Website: apple
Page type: cart
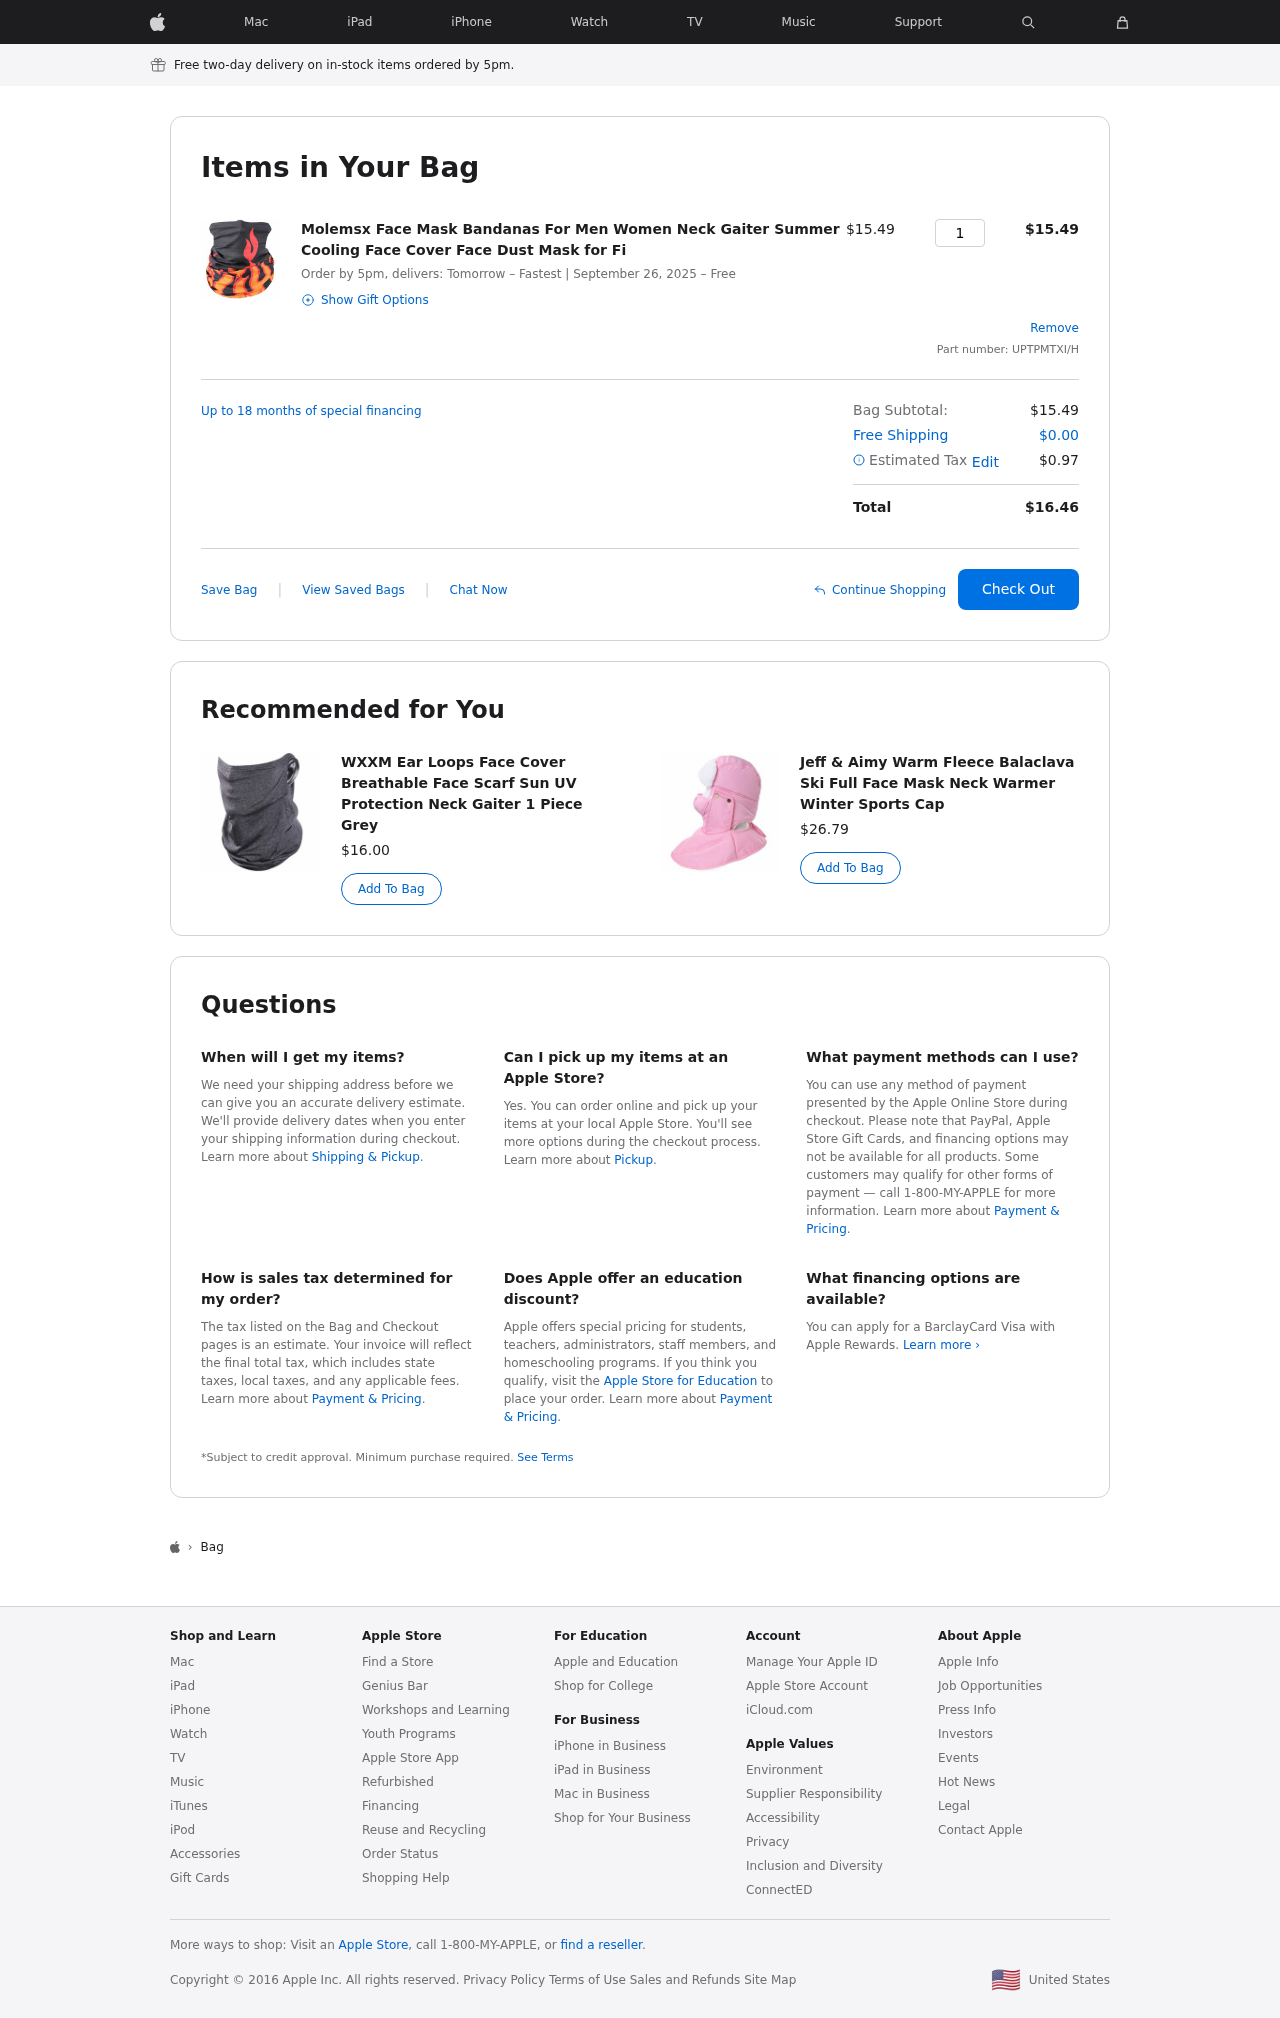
Product elements: key: PRODUCT1_NAME
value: Molemsx Face Mask Bandanas For Men Women Neck Gaiter Summer Cooling Face Cover Face Dust Mask for Fi
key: PRODUCT1_PRICE
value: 15.49
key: PRODUCT1_QUANTITY
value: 1
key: PRODUCT2_NAME
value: WXXM Ear Loops Face Cover Breathable Face Scarf Sun UV Protection Neck Gaiter 1 Piece Grey
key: PRODUCT2_PRICE
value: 16
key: PRODUCT3_NAME
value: Jeff & Aimy Warm Fleece Balaclava Ski Full Face Mask Neck Warmer Winter Sports Cap
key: PRODUCT3_PRICE
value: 26.79
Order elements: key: ORDER_DELIVERY_DATE
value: September 26, 2025
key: ORDER_SUBTOTAL
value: $15.49
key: ORDER_ID
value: UPTPMTXI/H
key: ORDER_SHIPPING_COST
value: $0.00
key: ORDER_TAX
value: $0.97
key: ORDER_TOTAL
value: $16.46